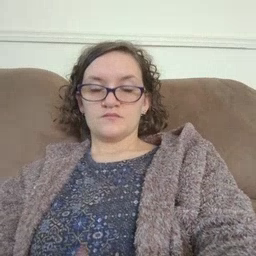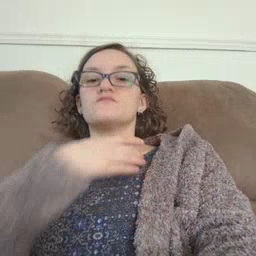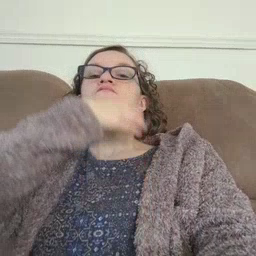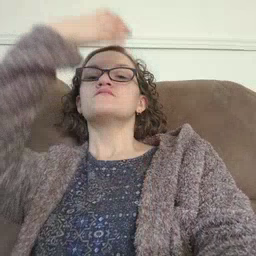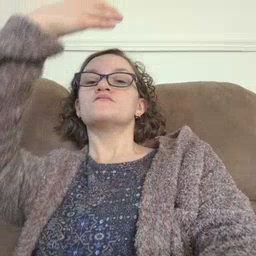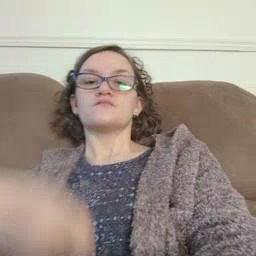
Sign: giraffe